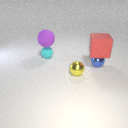
large red rubber cube above small blue metal sphere